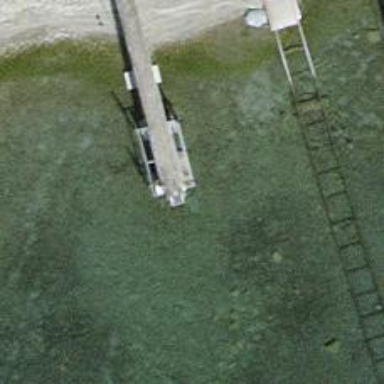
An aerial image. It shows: Man-made pier.